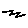
Label: zigzag